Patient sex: M
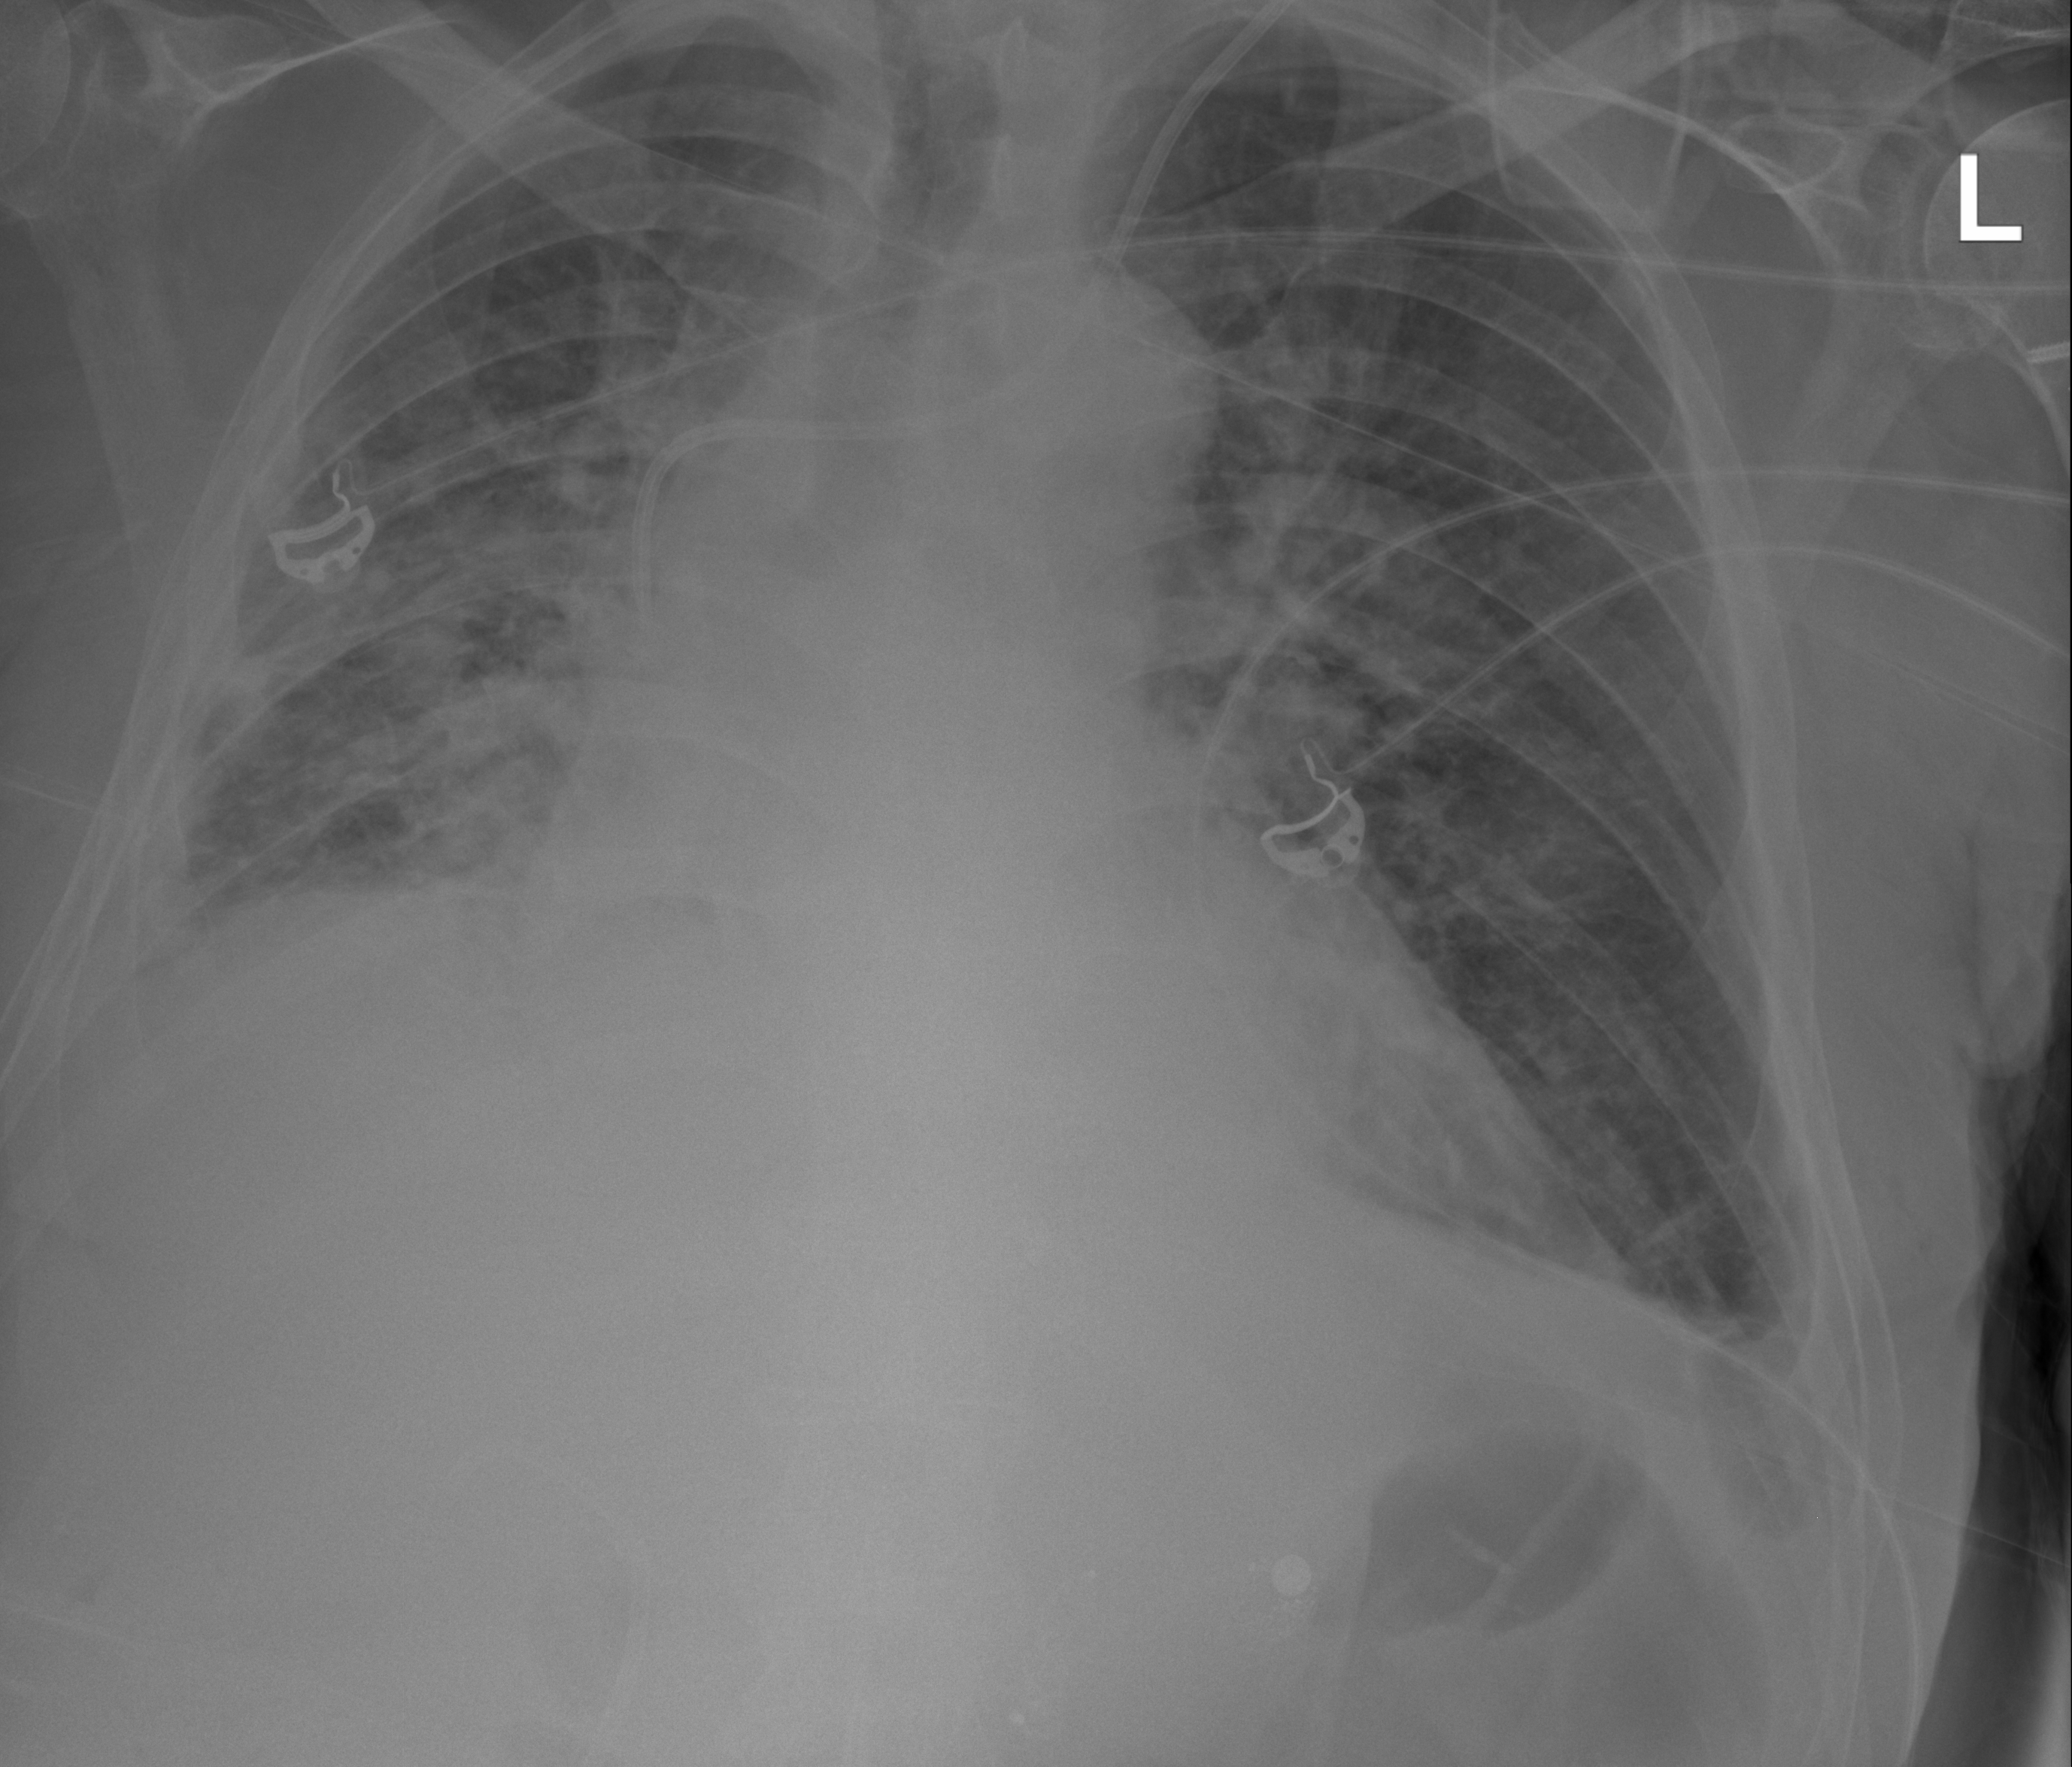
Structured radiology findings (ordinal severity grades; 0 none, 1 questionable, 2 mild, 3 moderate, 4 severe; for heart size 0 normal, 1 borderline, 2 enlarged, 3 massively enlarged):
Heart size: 2
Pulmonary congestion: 2
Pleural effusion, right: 2
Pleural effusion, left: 2
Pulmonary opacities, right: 3
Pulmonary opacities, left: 2
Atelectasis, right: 2
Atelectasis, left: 2